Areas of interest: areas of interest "Park and greenspace"
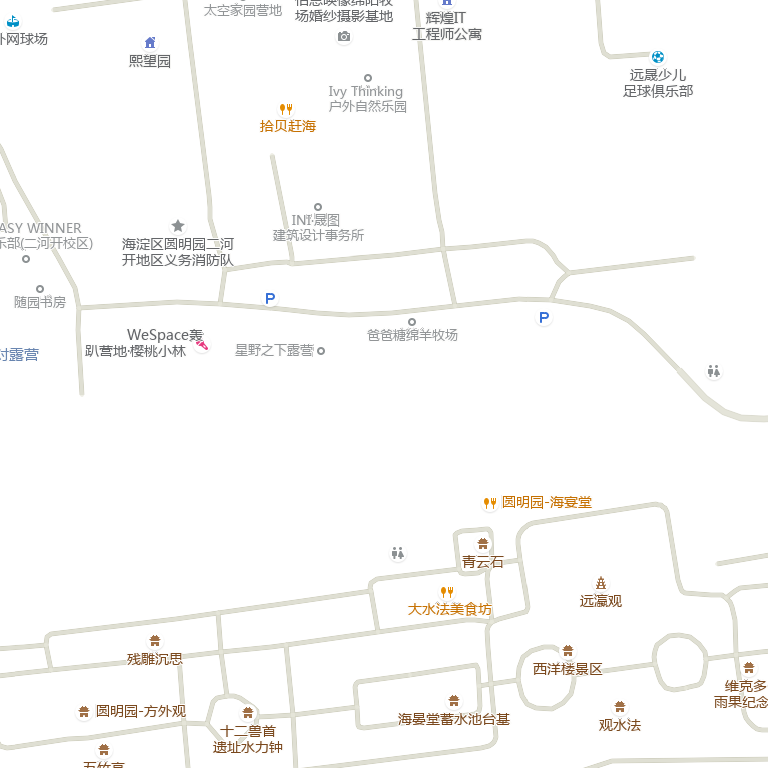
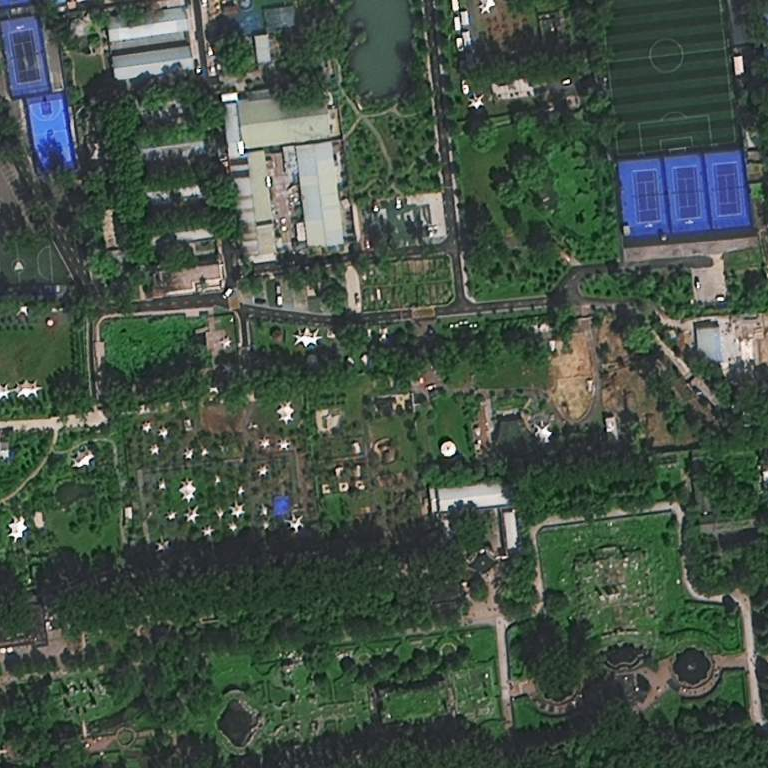